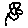
Label: flower